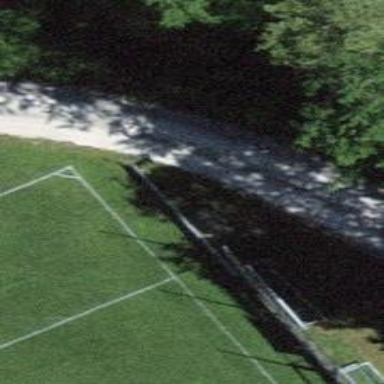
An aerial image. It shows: Compacted track with grade2 surface.